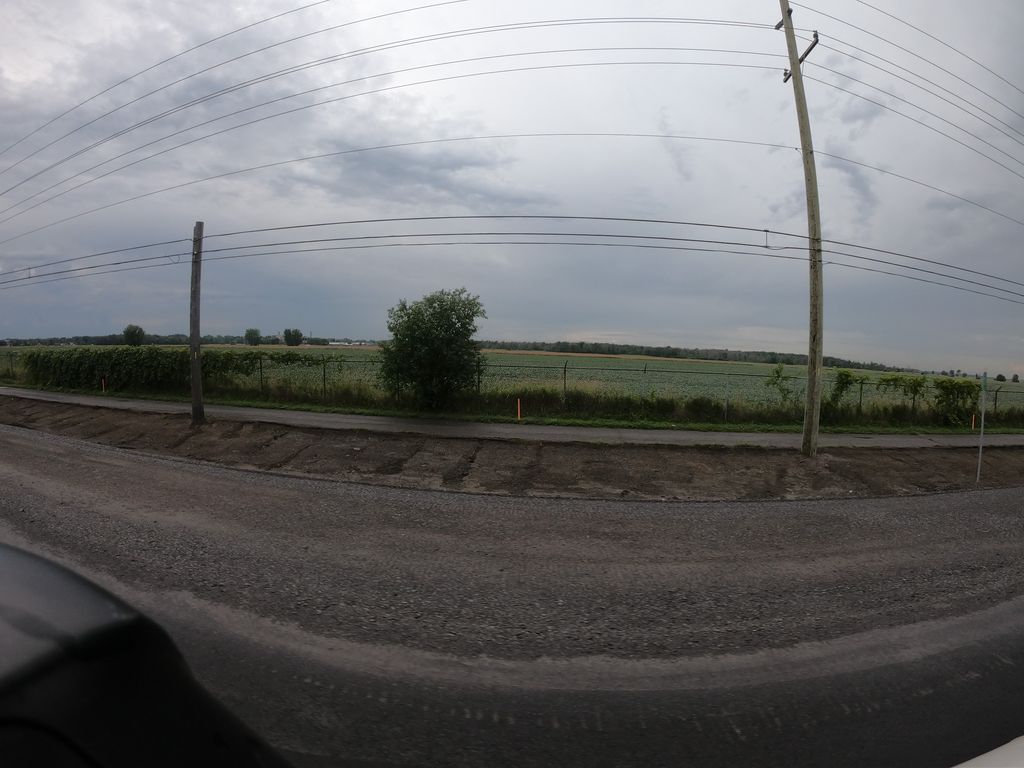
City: ottawa-gatineau